Question: # Context
I use React Native and Expo to develop an Android application. The problem I have with the Permission Statement is when I publish the APK on Google Play, in the "Publication Management > Application Versions" page.
# Problem
For the previous version of my APK, I had declared READ_SMS permission in Google Play ( "Application Versions" page). ( Part "What I have already tried to do > About Google Play")
## Expected results
I would like to be able to delete the declaration of the "READ_SMS" Permission in order to be able to send the new version of the APK. For example thanks to "Compliance Status field" ( Stackoverflow related questions).
## Current results
Google Play displays me a form where I am required to fill in a type of functionality for the "READ_SMS" Permission (which I no longer need and should therefore be deleted) of the new version of the APK, and I am therefore blocked at this step. Examples of feature types: "Default SMS Manager", "Proxy Calls", "Services - OEM", etc.
Below is a screenshot I did. The types of functionalities are shown, as the (not needed and unwanted) READ_SMS Permission:
The types of functionalities are shown, as the (not needed and unwanted) READ_SMS Permission

# What I've already tried to do
## At the app.json level
I changed my permissions in app.json, putting only what I need for geolocation:
'''
"permissions": [
"ACCESS_COARSE_LOCATION",
"ACCESS_FINE_LOCATION",
],
'''
## In Google Play
I followed the following procedure: <URL>, which indicates in particular :
1) To "Create a new version";
2) Then click on "Retain the old APK"
3) Here, a form should normally appear with the following field: "No, this release does not meet the SMS and Call Log permissions policy": (Compliance Status field, Part StackOverflow related questions)
## StackOverflow related questions
1) GitHub procedure provided in commentary: <URL>
2) Compliance Status field found in this question, but I can't see it in my own form: <URL>
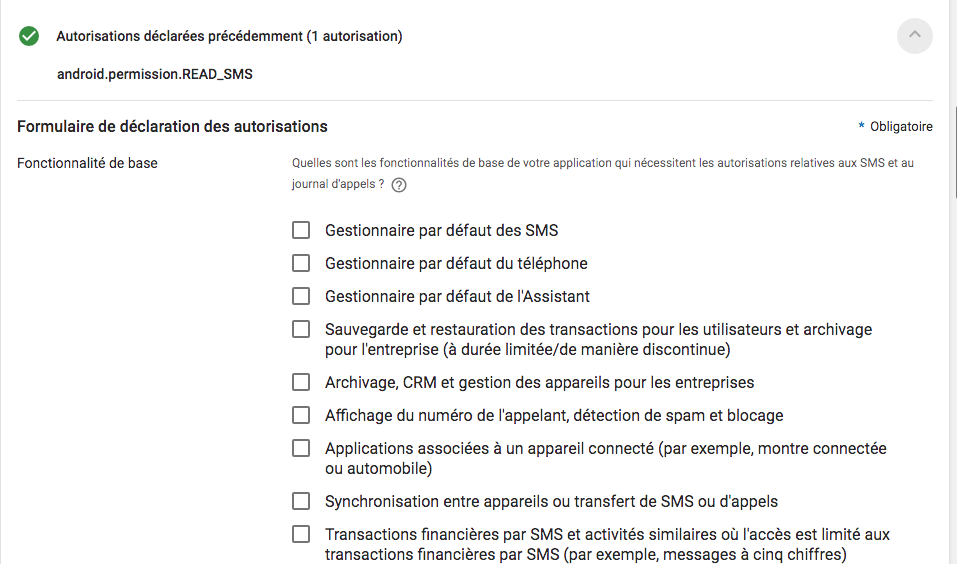
Answer: I succeeded starting from the internal test version, where I was not asked for permissions sensitive to my application, then I went back to the production version where miraculously the permissions form had disappeared. I don't know why the google play console absolutely wanted me to select a sensitive permissions, maybe because of the old apk that was in the alpha, beta and test versions and that used sensitive permissions?
The main thing is that now my application only requires geolocation as I wanted and respects Google Play policy. Have a good day